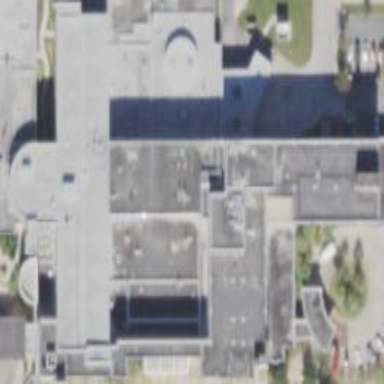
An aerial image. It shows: Hospital building.